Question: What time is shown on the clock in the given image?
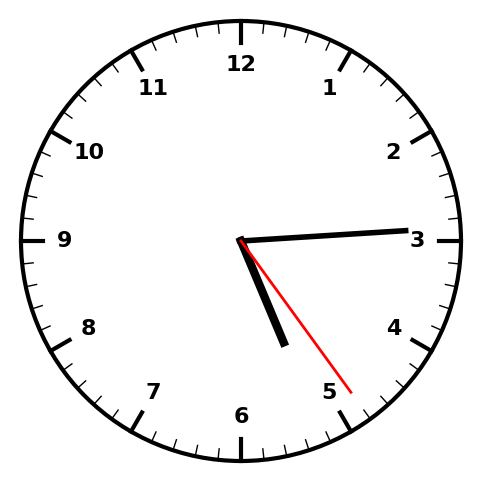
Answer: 05:14:24